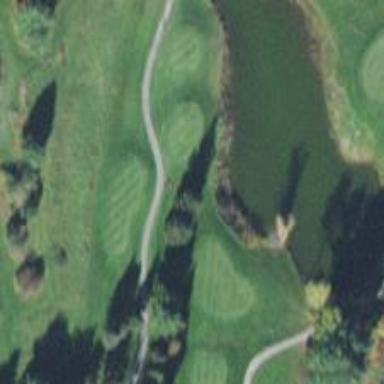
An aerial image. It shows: Grassy area designated as golf tee.